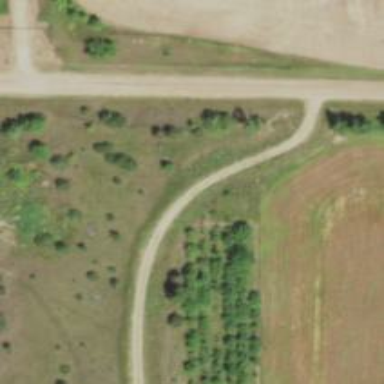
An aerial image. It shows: Driveway leading to service road.